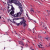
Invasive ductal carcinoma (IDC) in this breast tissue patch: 1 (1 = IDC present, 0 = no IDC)